Question: I connecting to SQL Server without making any ODBC connection. I am coming form.NET, so I am looking for something like a connection string with integrate security.
I don't know what is wrong with connection setting here. Please help!
'''
development:
adapter: sqlserver
database: odbc
dsn: Driver={SQL Native Client};Server=.;Database=RubyDemo;Trusted_Connection=yes;
pool: 5
timeout: 5000
test:
adapter: sqlserver
database: odbc
dsn: Driver={SQL Native Client};Server=.;Database=RubyDemo;Trusted_Connection=yes;
pool: 5
timeout: 5000
production:
adapter: sqlserver
database: odbc
dsn: Driver={SQL Native Client};Server=.;Database=RubyDemo; Trusted_Connection=yes;
pool: 5
timeout: 5000
** Invoke db:migrate (first_time)
** Invoke environment (first_time)
** Execute environment
** Invoke db:load_config (first_time)
** Invoke rails_env (first_time)
** Execute rails_env
** Execute db:load_config
rake aborted!
couldn't parse YAML at line 21 column 12
c:/Ruby192/lib/ruby/1.9.1/psych.rb:148:in 'parse'
c:/Ruby192/lib/ruby/1.9.1/psych.rb:148:in 'parse_stream'
c:/Ruby192/lib/ruby/1.9.1/psych.rb:119:in 'parse'
c:/Ruby192/lib/ruby/1.9.1/psych.rb:106:in 'load'
c:/Ruby192/lib/ruby/gems/1.9.1/gems/railties-3.2.3/lib/rails/application /configuration.rb:115:in 'database_configuration'
c:/Ruby192/lib/ruby/gems/1.9.1/gems/activerecord-3.2.3/lib/active_record /railtie.rb:75:in 'block (2 levels) in <class:Railtie>'
c:/Ruby192/lib/ruby/gems/1.9.1/gems/activesupport-3.2.3/lib/active_support/lazy_load_hooks.rb:36:in 'instance_eval'
c:/Ruby192/lib/ruby/gems/1.9.1/gems/activesupport-3.2.3/lib/active_support/lazy_load_hooks.rb:36:in 'execute_hook'
c:/Ruby192/lib/ruby/gems/1.9.1/gems/activesupport-3.2.3/lib/active_support/lazy_load_hooks.rb:43:in 'block in run_load_hooks'
c:/Ruby192/lib/ruby/gems/1.9.1/gems/activesupport-3.2.3/lib/active_support/lazy_load_hooks.rb:42:in 'each'
c:/Ruby192/lib/ruby/gems/1.9.1/gems/activesupport-3.2.3/lib/active_support/lazy_load_hooks.rb:42:in 'run_load_hooks'
c:/Ruby192/lib/ruby/gems/1.9.1/gems/activerecord-3.2.3/lib/active_record/base.rb:721:in '<top (required)>'
c:/Ruby192/lib/ruby/gems/1.9.1/gems/activerecord-3.2.3/lib/active_record/railties/databases.rake:6:in 'block (2 levels) in <top (required)>'
c:/Ruby192/lib/ruby/gems/1.9.1/gems/rake-0.9.2.2/lib/rake/task.rb:205:in 'call'
c:/Ruby192/lib/ruby/gems/1.9.1/gems/rake-0.9.2.2/lib/rake/task.rb:205:in 'block in execute'
c:/Ruby192/lib/ruby/gems/1.9.1/gems/rake-0.9.2.2/lib/rake/task.rb:200:in 'each'
c:/Ruby192/lib/ruby/gems/1.9.1/gems/rake-0.9.2.2/lib/rake/task.rb:200:in 'execute'
c:/Ruby192/lib/ruby/gems/1.9.1/gems/rake-0.9.2.2/lib/rake/task.rb:158:in 'block in invoke_with_call_chain'
c:/Ruby192/lib/ruby/1.9.1/monitor.rb:201:in 'mon_synchronize'
c:/Ruby192/lib/ruby/gems/1.9.1/gems/rake-0.9.2.2/lib/rake/task.rb:151:in 'invoke_with_call_chain'
c:/Ruby192/lib/ruby/gems/1.9.1/gems/rake-0.9.2.2/lib/rake/task.rb:176:in 'block in invoke_prerequisites'
c:/Ruby192/lib/ruby/gems/1.9.1/gems/rake-0.9.2.2/lib/rake/task.rb:174:in 'each'
c:/Ruby192/lib/ruby/gems/1.9.1/gems/rake-0.9.2.2/lib/rake/task.rb:174:in 'invoke_prerequisites'
c:/Ruby192/lib/ruby/gems/1.9.1/gems/rake-0.9.2.2/lib/rake/task.rb:157:in 'block in invoke_with_call_chain'
c:/Ruby192/lib/ruby/1.9.1/monitor.rb:201:in 'mon_synchronize'
c:/Ruby192/lib/ruby/gems/1.9.1/gems/rake-0.9.2.2/lib/rake/task.rb:151:in 'invoke_with_call_chain'
c:/Ruby192/lib/ruby/gems/1.9.1/gems/rake-0.9.2.2/lib/rake/task.rb:144:in 'invoke'
c:/Ruby192/lib/ruby/gems/1.9.1/gems/rake-0.9.2.2/lib/rake/application.rb:116:in 'invoke_task'
c:/Ruby192/lib/ruby/gems/1.9.1/gems/rake-0.9.2.2/lib/rake/application.rb:94:in 'block (2 levels) in top_level'
c:/Ruby192/lib/ruby/gems/1.9.1/gems/rake-0.9.2.2/lib/rake/application.rb:94:in 'each'
c:/Ruby192/lib/ruby/gems/1.9.1/gems/rake-0.9.2.2/lib/rake/application.rb:94:in 'block in top_level'
c:/Ruby192/lib/ruby/gems/1.9.1/gems/rake-0.9.2.2/lib/rake/application.rb:133:in 'standard_exception_handling'
c:/Ruby192/lib/ruby/gems/1.9.1/gems/rake-0.9.2.2/lib/rake/application.rb:88:in 'top_level'
c:/Ruby192/lib/ruby/gems/1.9.1/gems/rake-0.9.2.2/lib/rake/application.rb:66:in 'block in run'
c:/Ruby192/lib/ruby/gems/1.9.1/gems/rake-0.9.2.2/lib/rake/application.rb:133:in 'standard_exception_handling'
c:/Ruby192/lib/ruby/gems/1.9.1/gems/rake-0.9.2.2/lib/rake/application.rb:63:in 'run'
c:/Ruby192/lib/ruby/gems/1.9.1/gems/rake-0.9.2.2/bin/rake:33:in '<top (required)>'
c:/Ruby192/bin/rake:19:in 'load'
c:/Ruby192/bin/rake:19:in '<main>'
Tasks: TOP => db:migrate => db:load_config
'''

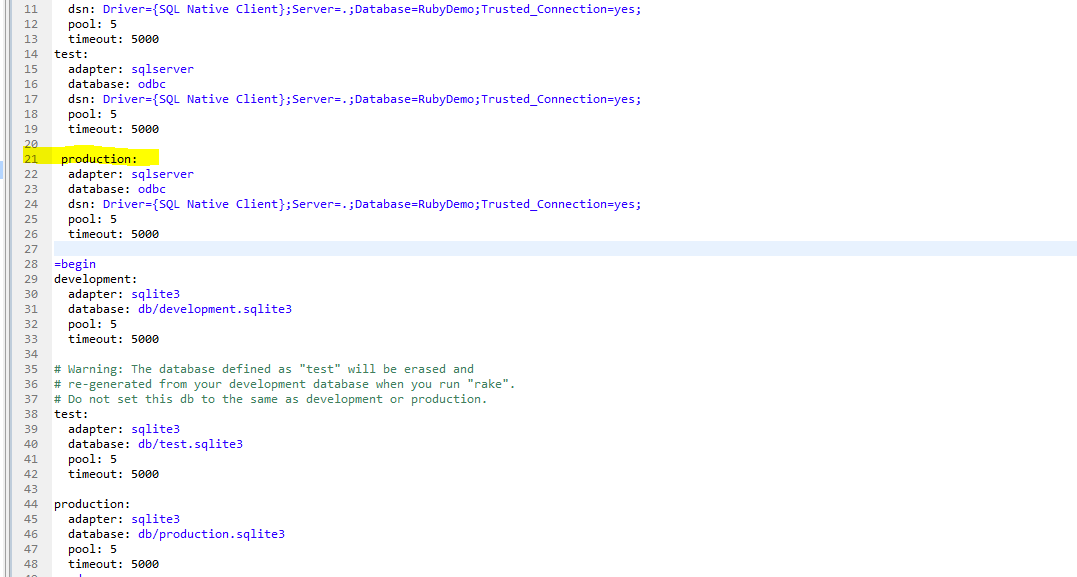
Answer: You have an indentation problem in your YAML. 'production' should not be indented more than 'test'.